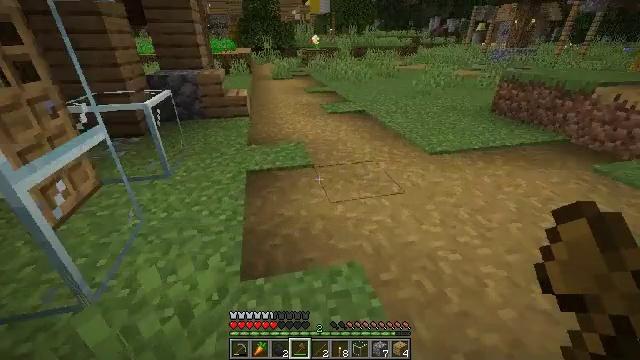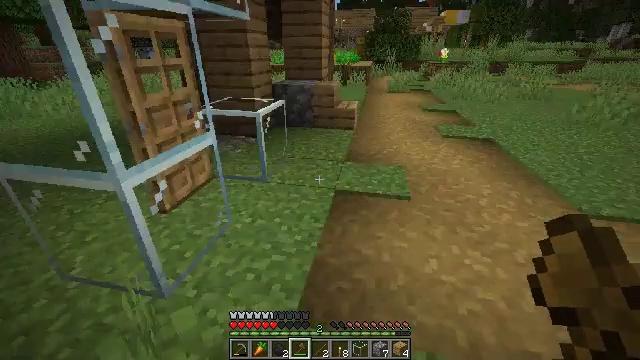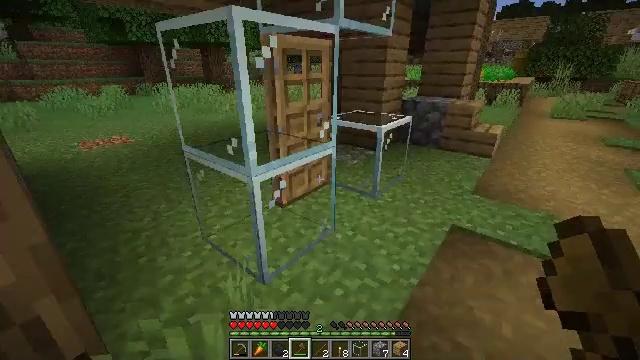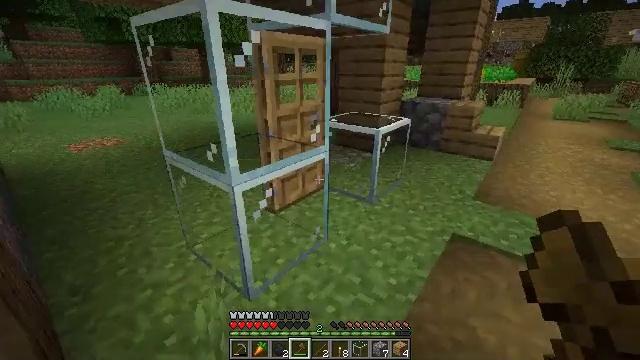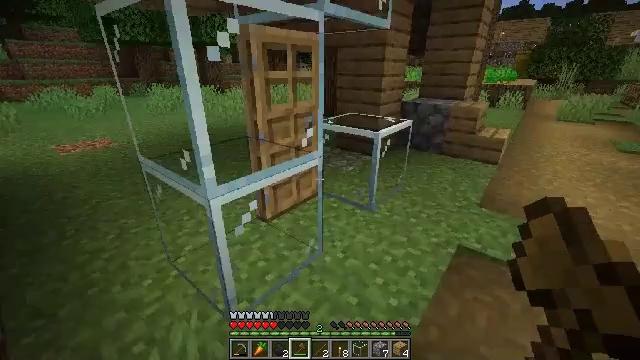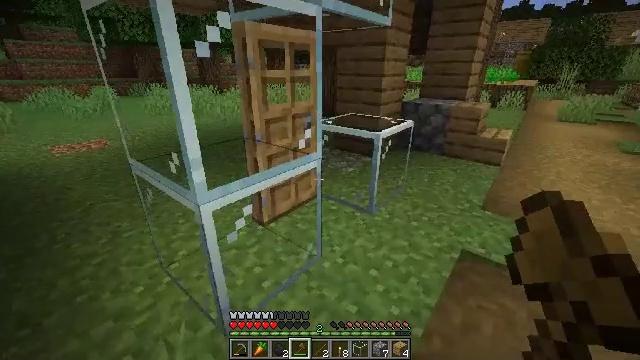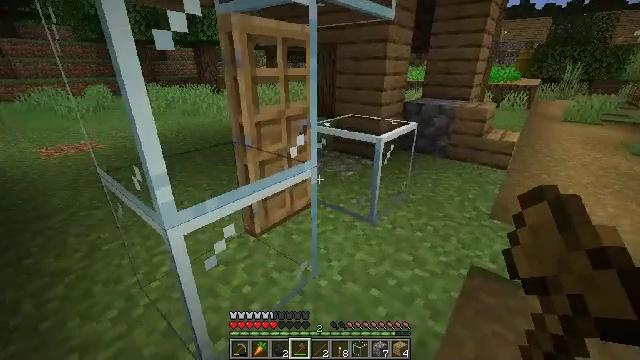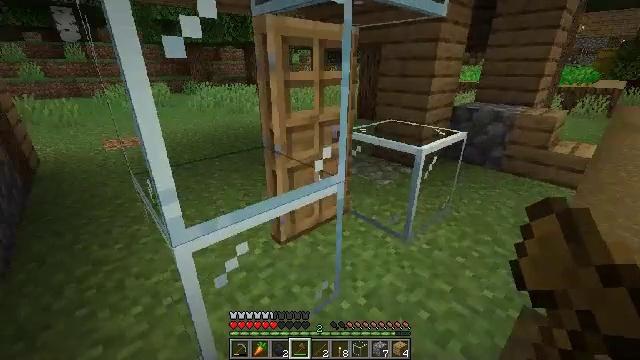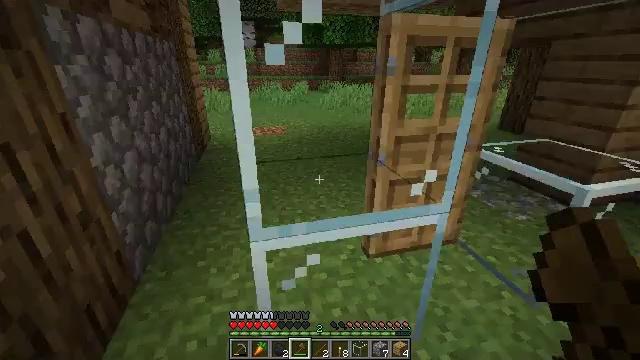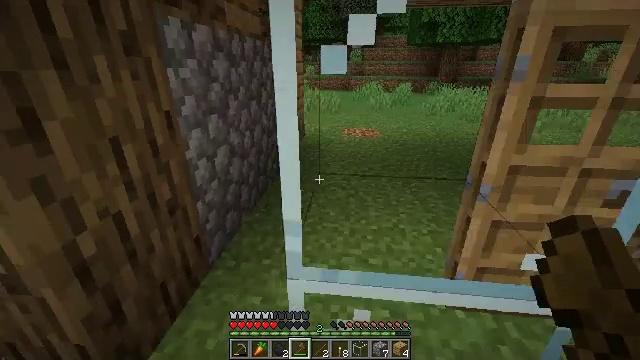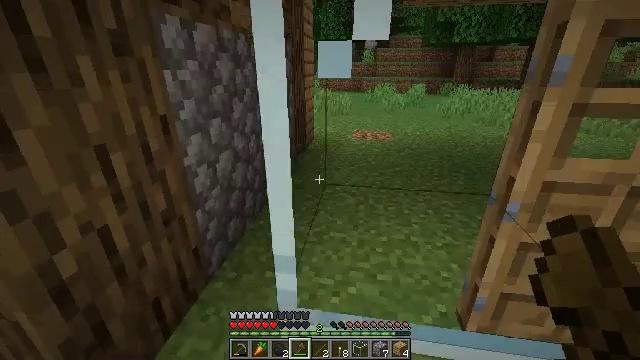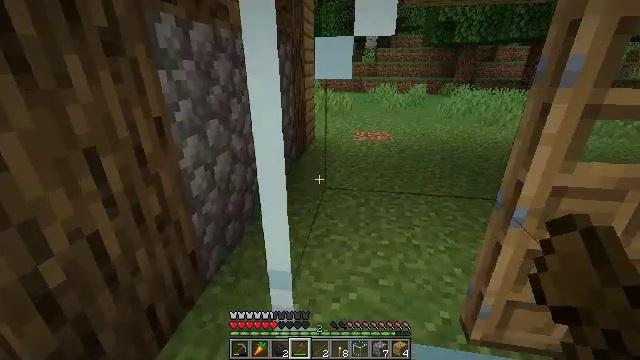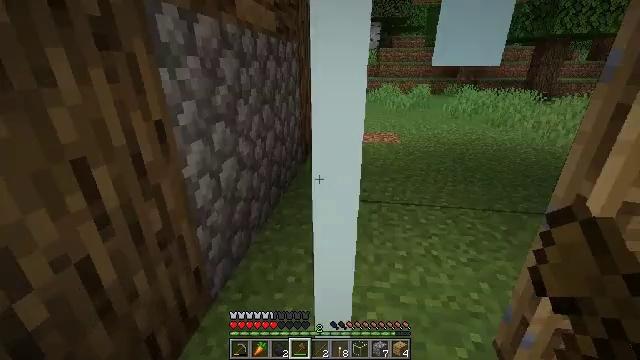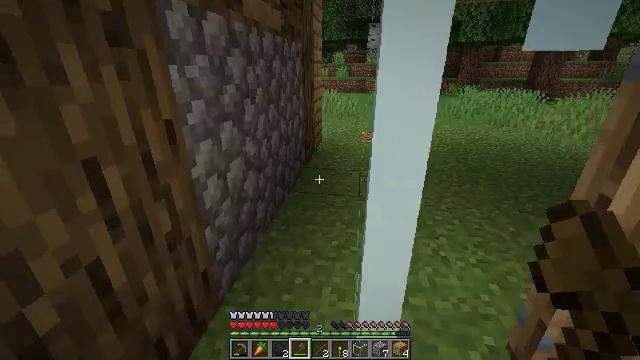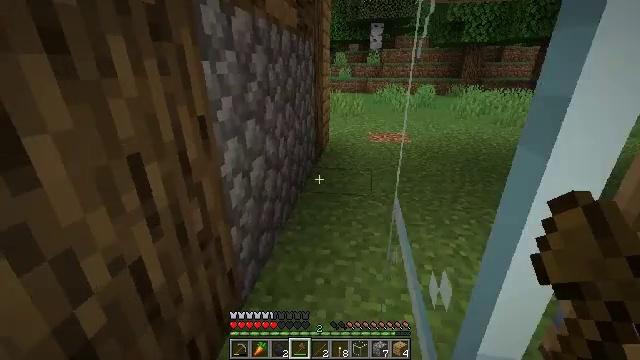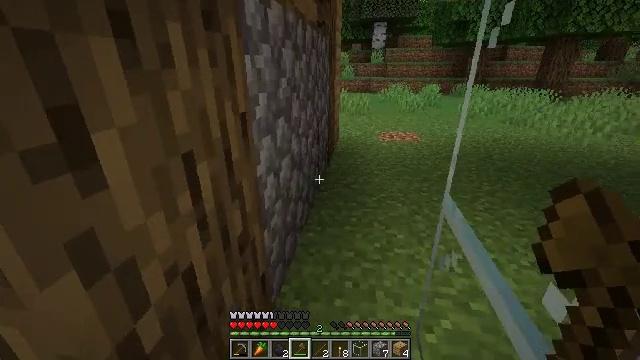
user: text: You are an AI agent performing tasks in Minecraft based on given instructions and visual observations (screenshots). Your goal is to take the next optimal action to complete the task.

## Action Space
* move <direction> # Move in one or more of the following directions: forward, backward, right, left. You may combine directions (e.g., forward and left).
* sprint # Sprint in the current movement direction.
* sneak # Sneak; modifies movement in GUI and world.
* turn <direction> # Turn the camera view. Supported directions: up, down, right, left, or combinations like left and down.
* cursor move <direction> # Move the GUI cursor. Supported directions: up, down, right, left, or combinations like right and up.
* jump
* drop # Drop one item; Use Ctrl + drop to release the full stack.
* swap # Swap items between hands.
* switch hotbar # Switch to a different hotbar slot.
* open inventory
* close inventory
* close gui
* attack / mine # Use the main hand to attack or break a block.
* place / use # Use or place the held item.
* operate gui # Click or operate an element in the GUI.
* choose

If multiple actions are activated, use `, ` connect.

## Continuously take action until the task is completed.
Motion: motion action
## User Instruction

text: Collect the oak planks from the structure.
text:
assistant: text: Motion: move forward, turn left and up
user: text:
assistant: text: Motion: move forward, turn left and up
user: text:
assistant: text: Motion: move forward
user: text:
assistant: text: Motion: move forward
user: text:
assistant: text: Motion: move forward
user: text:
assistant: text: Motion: move forward and move right
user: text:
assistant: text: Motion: move forward and move right, turn left
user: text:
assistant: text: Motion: move forward and move right, turn left
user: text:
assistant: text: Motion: move forward and move right, turn left
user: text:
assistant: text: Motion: move forward and move right, turn left
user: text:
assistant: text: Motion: move forward and move left
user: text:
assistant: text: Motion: move forward and move left
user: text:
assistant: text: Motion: move forward and move left
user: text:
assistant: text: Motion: move forward and move left
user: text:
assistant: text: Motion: move forward and move left
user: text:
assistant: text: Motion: move forward and move left
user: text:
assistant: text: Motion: move forward and move left
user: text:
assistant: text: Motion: move forward and move left
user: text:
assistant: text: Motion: move forward and move left, turn right
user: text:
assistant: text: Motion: move forward and move left, turn right
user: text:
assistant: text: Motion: move forward and move left, turn right
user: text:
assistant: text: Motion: move forward and move left, turn right
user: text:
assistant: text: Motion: move forward, turn right
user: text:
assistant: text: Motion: move forward and move left, turn right
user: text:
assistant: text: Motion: move forward and move left, turn right
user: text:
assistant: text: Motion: move forward and move left, turn right
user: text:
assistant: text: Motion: move forward and move left, turn right
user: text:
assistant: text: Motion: move forward and move left, turn right
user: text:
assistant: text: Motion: move forward and move left, turn right
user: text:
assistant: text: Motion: move forward and move left